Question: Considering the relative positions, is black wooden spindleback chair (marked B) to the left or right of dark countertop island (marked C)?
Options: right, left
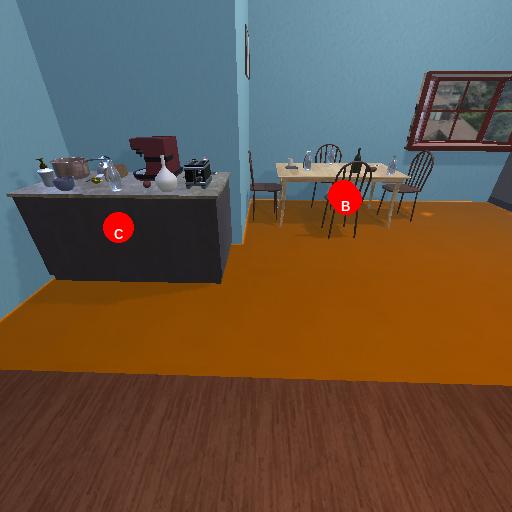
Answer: right